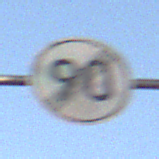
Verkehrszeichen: EndeGeschwindigkeit90
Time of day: SunriseSunset
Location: Outdoor (Nature)
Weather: PartlyCloudy
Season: NotSpecified
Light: Natural